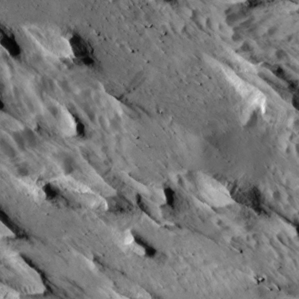
Label: non_frost